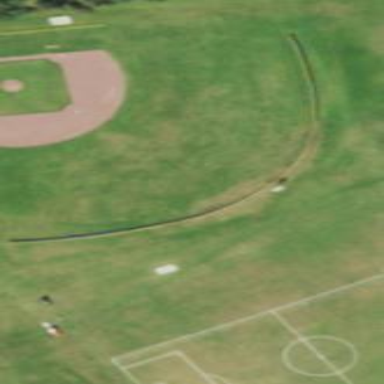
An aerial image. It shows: Baseball pitch for leisure land activities.